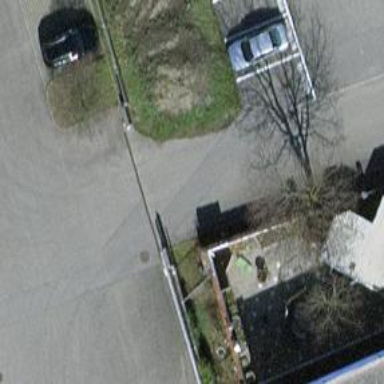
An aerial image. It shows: Gate.